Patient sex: F
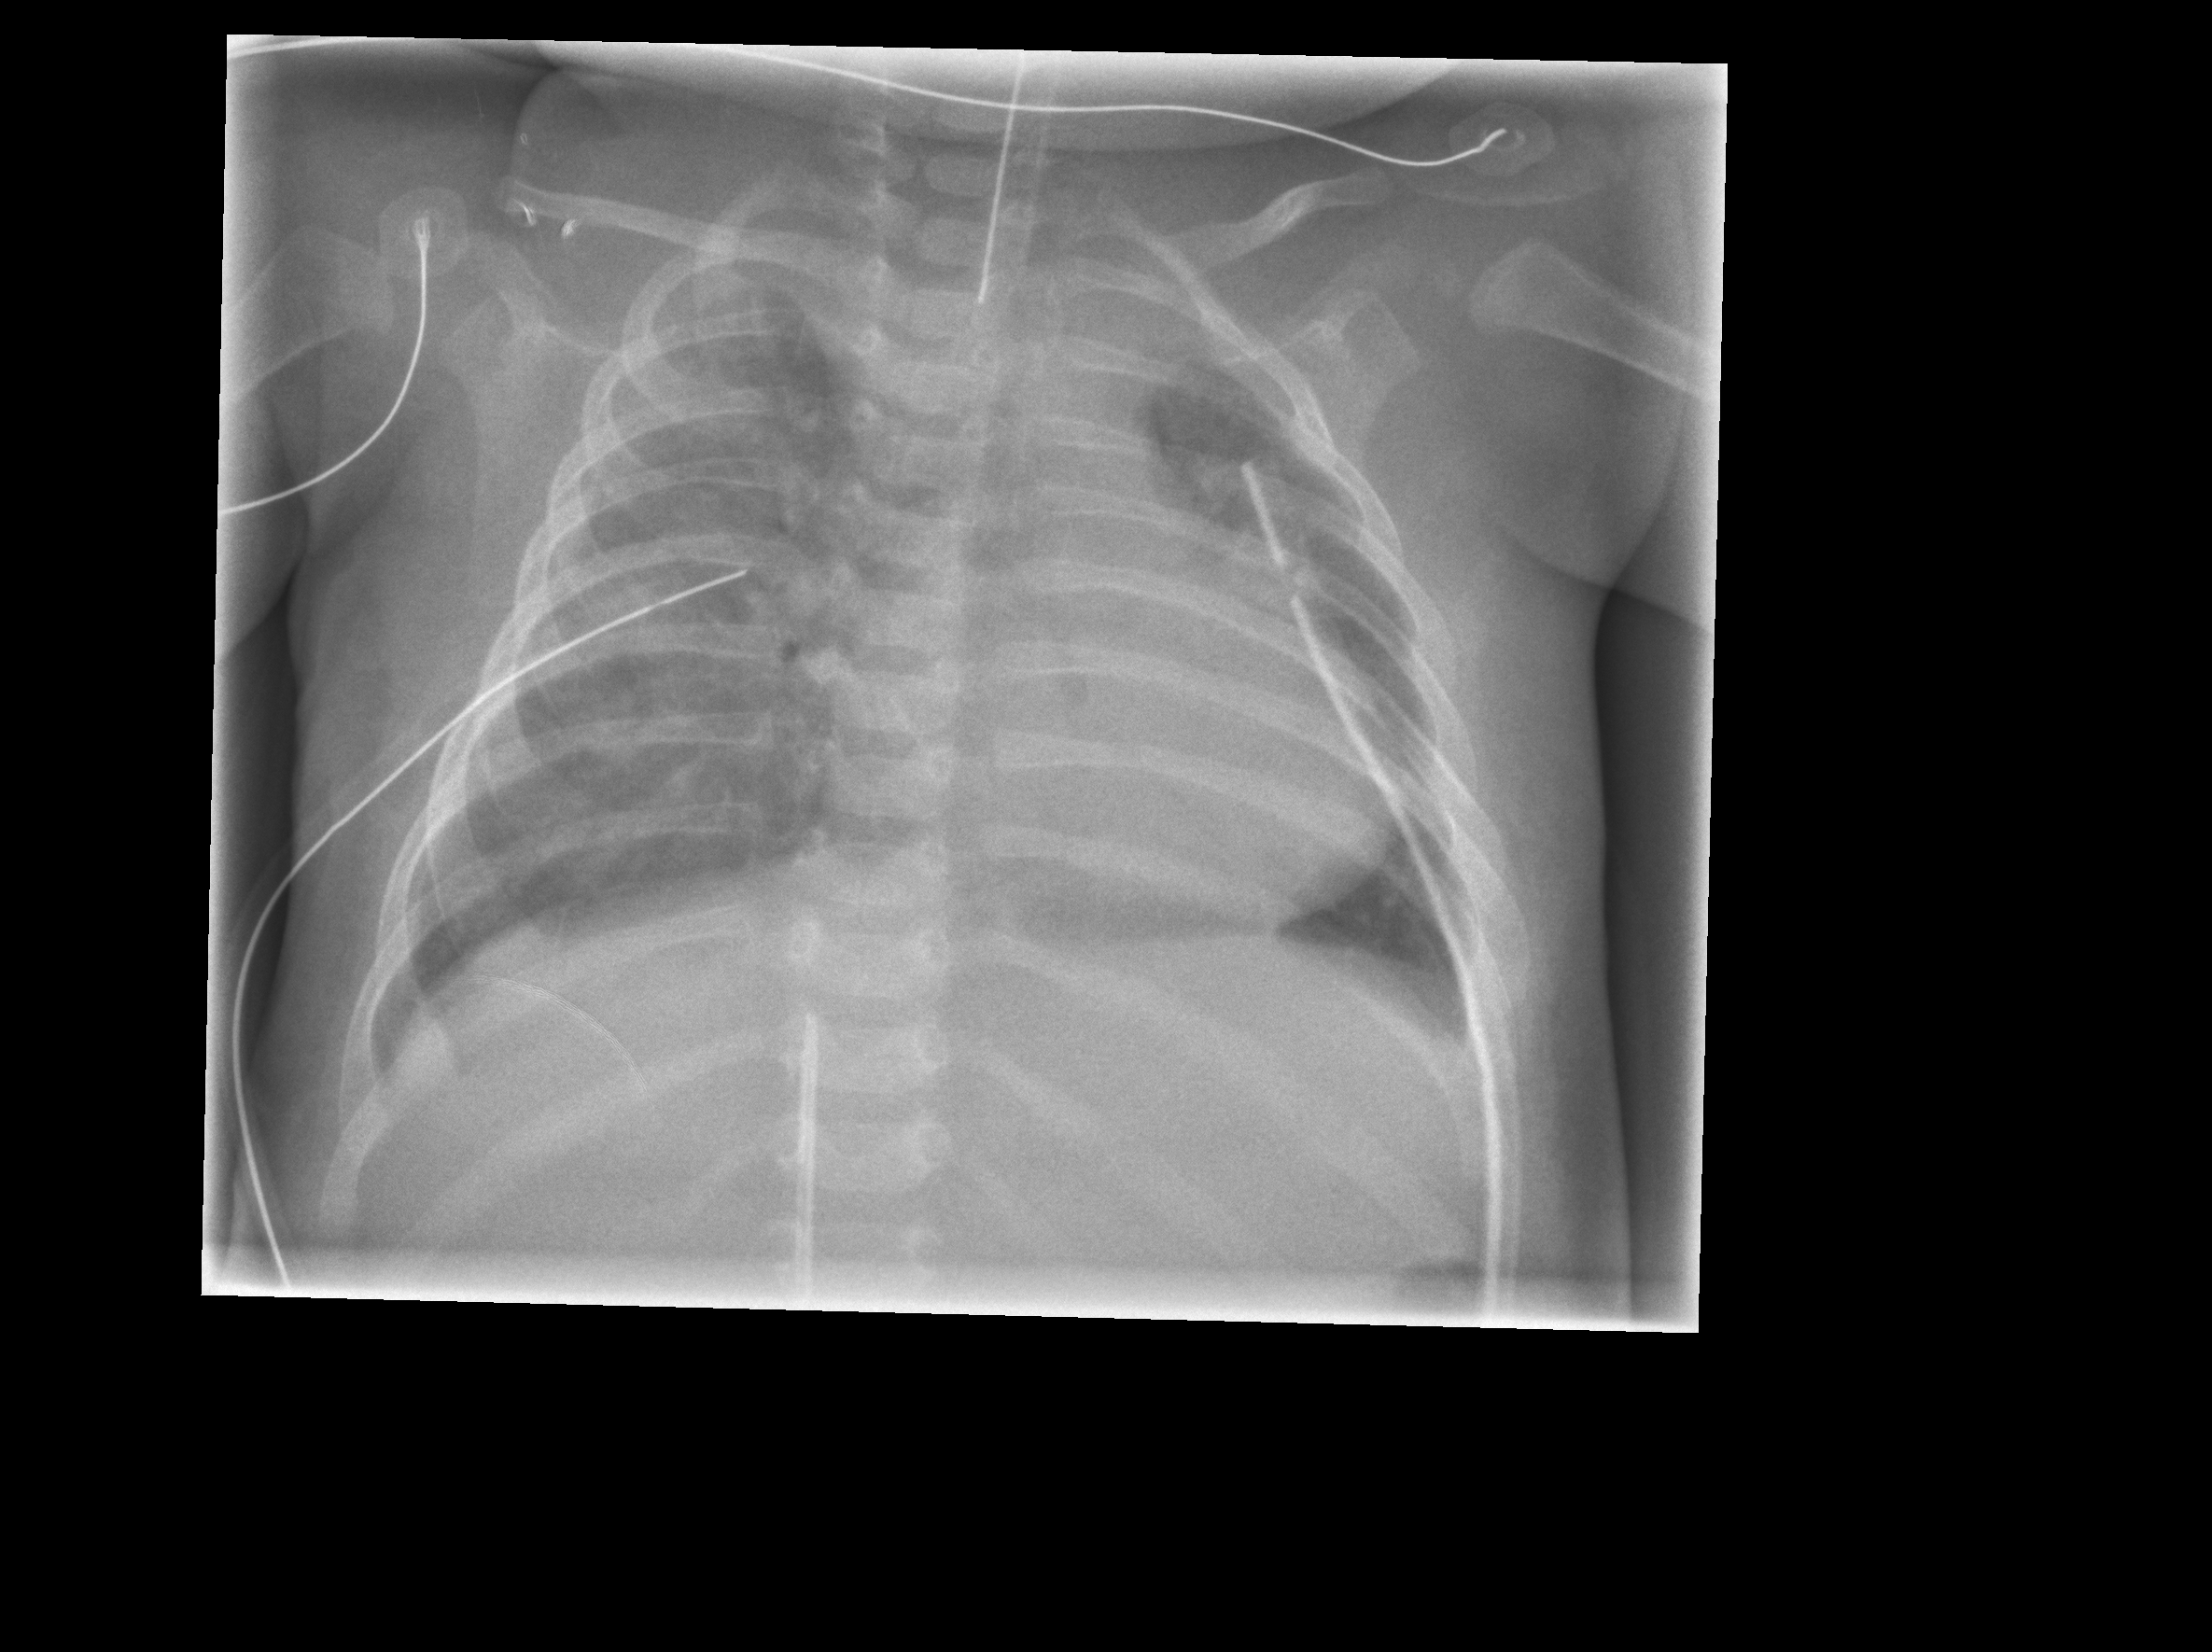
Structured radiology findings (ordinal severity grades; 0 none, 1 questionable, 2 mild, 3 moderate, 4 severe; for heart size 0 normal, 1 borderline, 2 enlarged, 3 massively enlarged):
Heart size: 0
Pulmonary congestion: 0
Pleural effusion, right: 0
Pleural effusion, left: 0
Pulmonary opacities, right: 3
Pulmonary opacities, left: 2
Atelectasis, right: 3
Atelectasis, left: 2